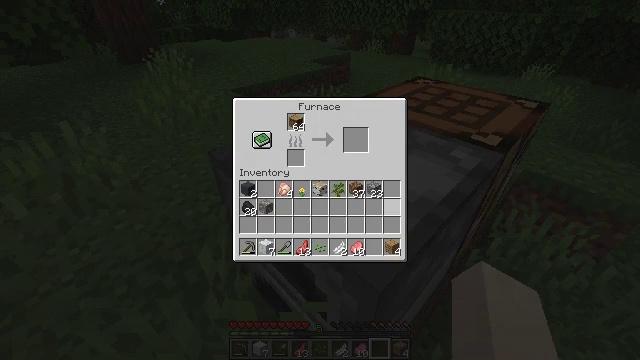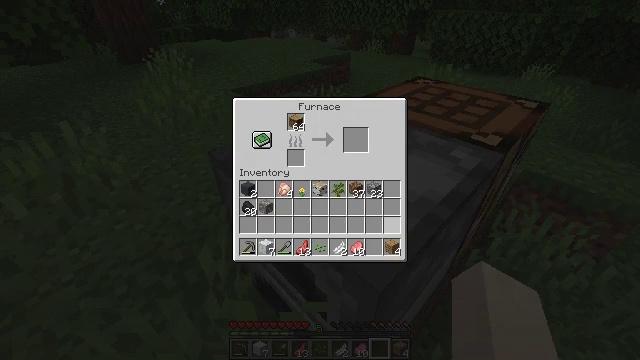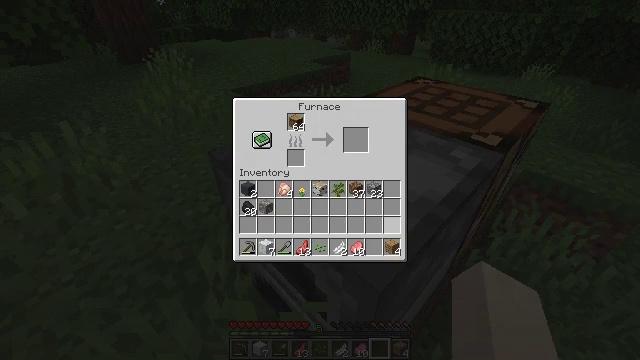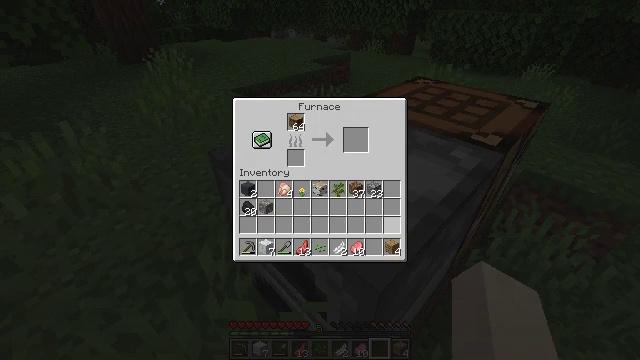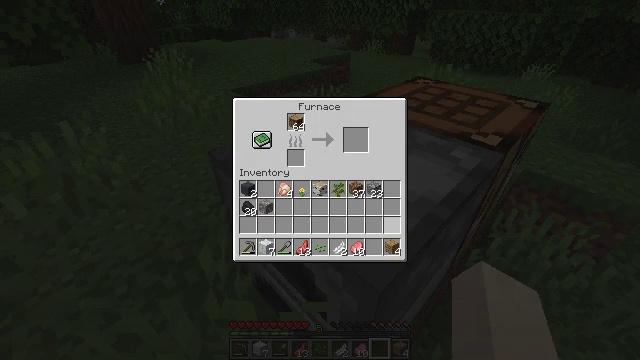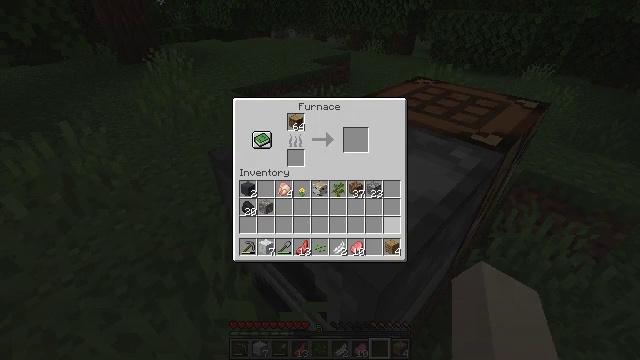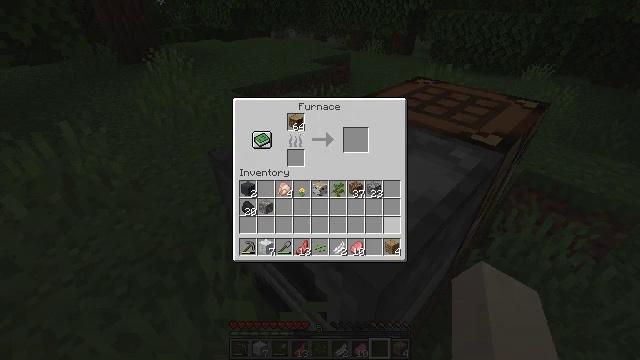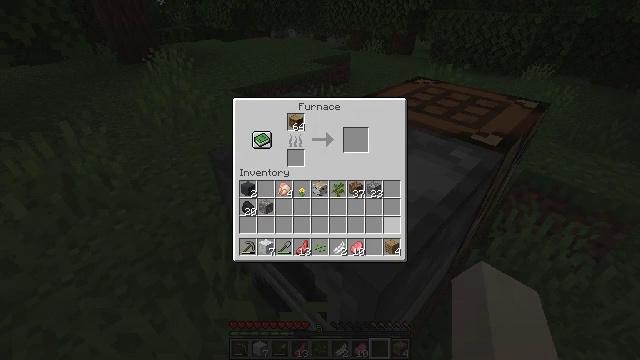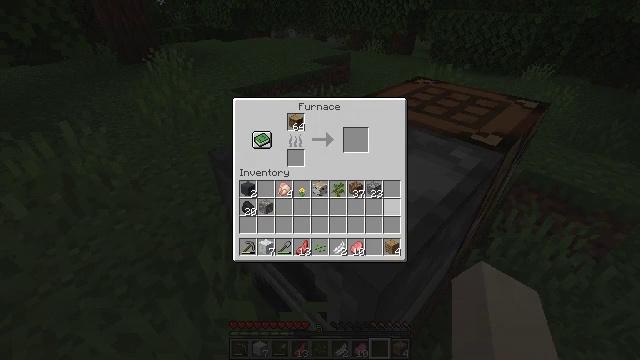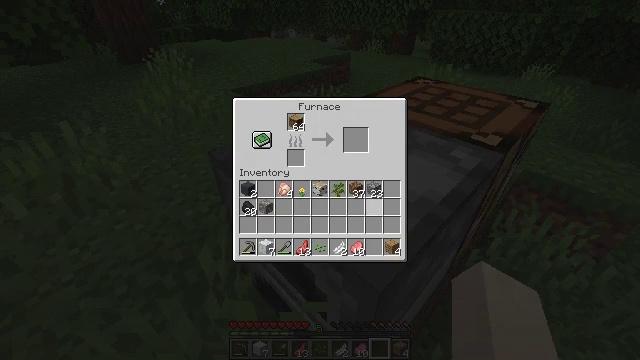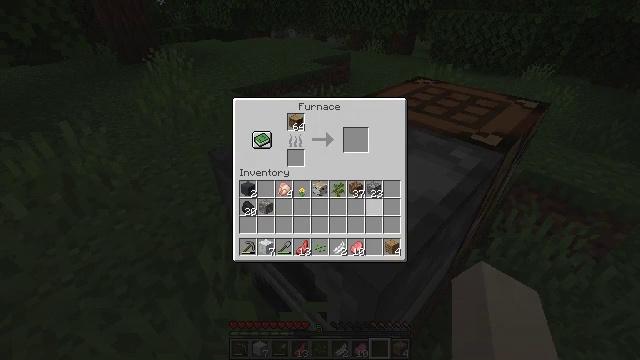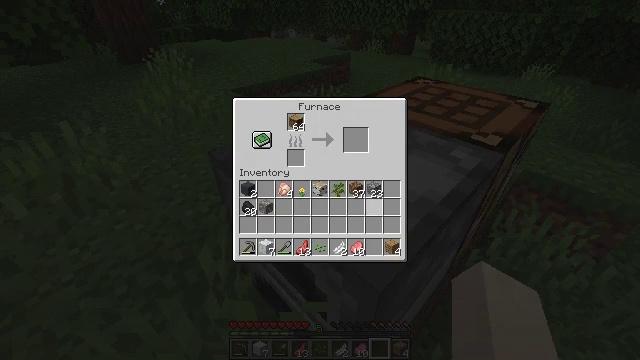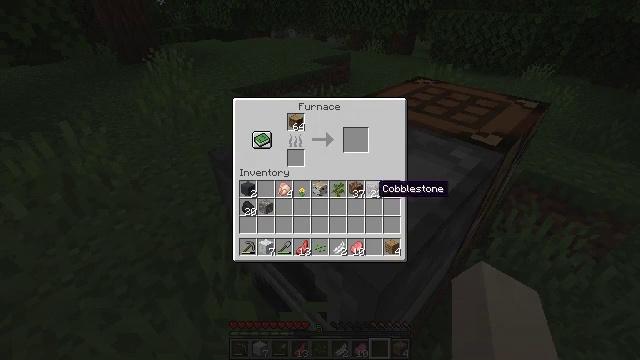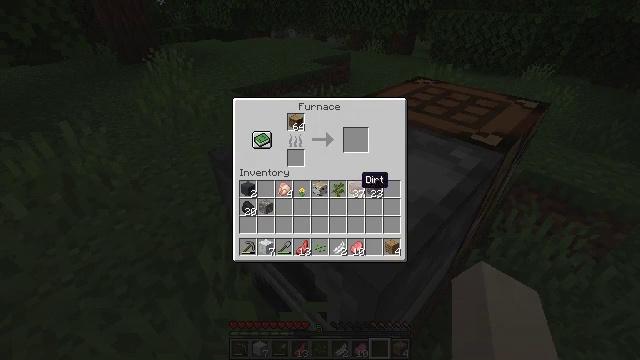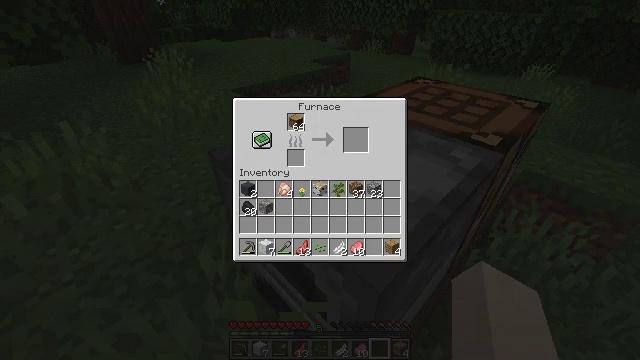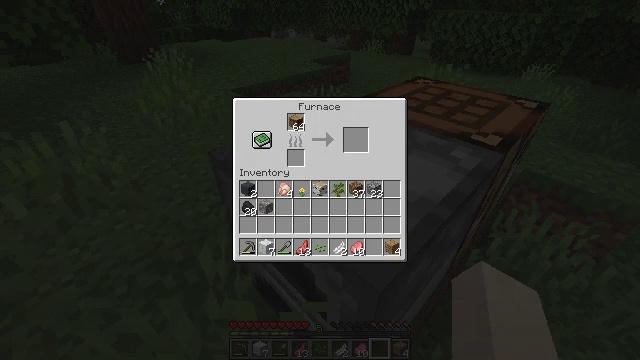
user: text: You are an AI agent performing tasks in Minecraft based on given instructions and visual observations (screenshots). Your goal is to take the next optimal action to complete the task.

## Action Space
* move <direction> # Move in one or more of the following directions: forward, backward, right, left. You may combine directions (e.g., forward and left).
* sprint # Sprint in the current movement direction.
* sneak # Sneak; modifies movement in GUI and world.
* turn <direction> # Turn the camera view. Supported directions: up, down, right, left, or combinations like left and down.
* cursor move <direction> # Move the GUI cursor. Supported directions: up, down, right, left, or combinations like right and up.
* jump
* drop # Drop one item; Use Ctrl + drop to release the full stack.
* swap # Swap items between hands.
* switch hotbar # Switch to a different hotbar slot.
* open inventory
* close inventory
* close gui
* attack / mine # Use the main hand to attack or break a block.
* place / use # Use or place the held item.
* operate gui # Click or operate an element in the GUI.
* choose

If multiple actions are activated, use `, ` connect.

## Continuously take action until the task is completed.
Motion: motion action
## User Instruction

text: craft item air
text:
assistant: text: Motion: cursor move down
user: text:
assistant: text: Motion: no_op
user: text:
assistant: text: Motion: no_op
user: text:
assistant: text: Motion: no_op
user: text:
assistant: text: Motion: no_op
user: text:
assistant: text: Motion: no_op
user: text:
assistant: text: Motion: no_op
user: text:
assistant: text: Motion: cursor move left and up
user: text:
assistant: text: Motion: cursor move left and up
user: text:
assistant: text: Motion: no_op
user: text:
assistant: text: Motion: no_op
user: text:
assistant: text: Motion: no_op
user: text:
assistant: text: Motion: cursor move left and up
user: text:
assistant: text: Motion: cursor move left and up
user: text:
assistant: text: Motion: cursor move left and up
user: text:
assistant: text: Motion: no_op
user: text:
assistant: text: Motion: no_op
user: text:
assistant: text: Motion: cursor move left
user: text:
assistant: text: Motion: no_op
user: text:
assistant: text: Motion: no_op
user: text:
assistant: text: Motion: operate gui
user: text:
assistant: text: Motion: operate gui
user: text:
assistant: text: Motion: cursor move down
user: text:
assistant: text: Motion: cursor move down
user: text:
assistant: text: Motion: no_op
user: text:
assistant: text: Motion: no_op
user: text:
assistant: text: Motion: no_op
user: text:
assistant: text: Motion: operate gui
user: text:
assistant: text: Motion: operate gui
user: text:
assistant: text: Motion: operate gui